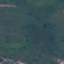
Label: Pasture